Question: We're working on a Javascript game that is developed and defined based on 2D board coordinates.
We are trying to convert the X,Y coordinates that we currently have (ie, 0,0) into the corresponding ISO coordinates for use with crafty.js.
The reason we are doing this is because the server randomly generates a game board that is a traditional 15x15 grid of spaces, and we would like to render it in isometric 3D, but crafty JS uses a strange coordinate system that starts in the upper left of the screen.
How would we map a 2D grid to the following image, with the upper left board space mapping to either (0,6) or any of the ? annotations?

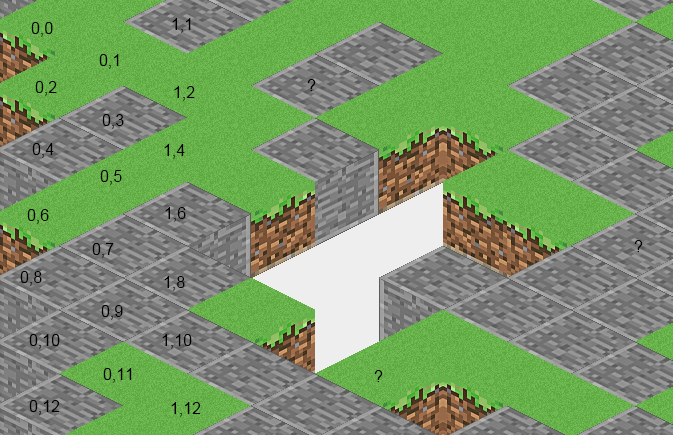
Answer: I'm working in crafty as well, attempting to make a 17x17 board. Currently I'm simply using a map to covert every location to it's corresponding Crafty location. I realize it's incredibly hacky, probably slow, but I honestly don't have time.
I noticed above that the numbers are a bit off in the image above. Here's a little better visualization of how Crafty works in this situation. The white numbers are the raw data I get from the server, and the black numbers are what Crafty needs to render this board:

I've basically worked it out to a somewhat useful equation (but only useful when creating the map):
'''
Even rows (starting at 0)
- y (row) = starting at row number (base 0) then increment by 1 for each x (column)
- x (col) = previous odds's first x, then follow pattern: +0, +0, +1, +1, +2, +2...
Odd rows (starting at 0)
- y (row) = starting at row number (base 0) then increment by 1 for each x (column)
- x (col) = +1 to previous even's first x, then follow pattern: +0, +1, +1, +2, +2, +3...
'''
So I have a map below that seems to work (this is the rawToCrafty map):
'''
//Row 0
"00.00": { "y": 0, "x": 8 }
"01.00": { "y": 1, "x": 8 }
"02.00": { "y": 2, "x": 9 }
"03.00": { "y": 3, "x": 9 }
"04.00": { "y": 4, "x": 10 }
"05.00": { "y": 5, "x": 10 }
"06.00": { "y": 6, "x": 11 }
"07.00": { "y": 7, "x": 11 }
"08.00": { "y": 8, "x": 12 }
...
'''
Yes there are better ways, but this is the brute force way. Good luck!